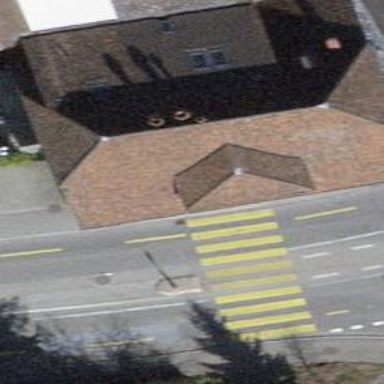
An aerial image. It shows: Restaurant and hotel building with tile roof.